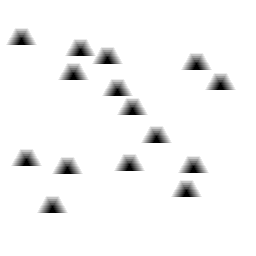
Squares: 0
Triangles: 15
Stars: 0
Total shapes: 15